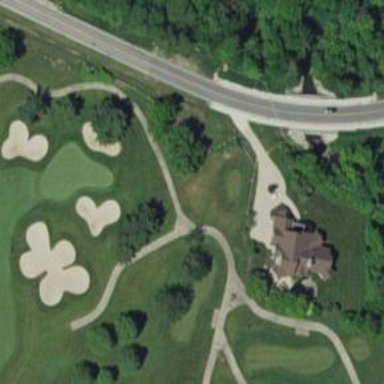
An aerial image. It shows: Golf tee.